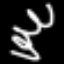
Label: squiggle